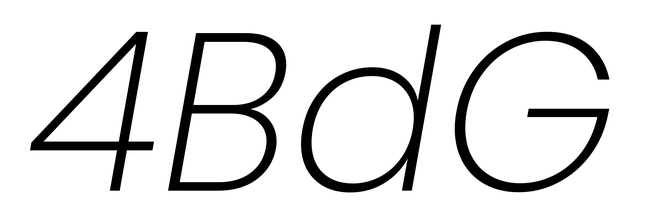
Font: Poppins-ExtraLightItalic